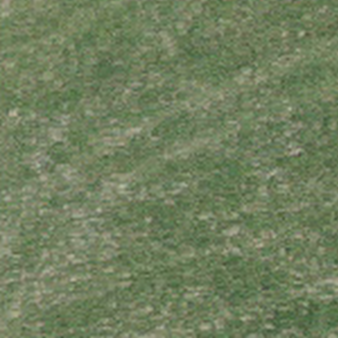
Label: other